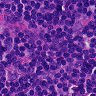
Metastatic tissue present: no